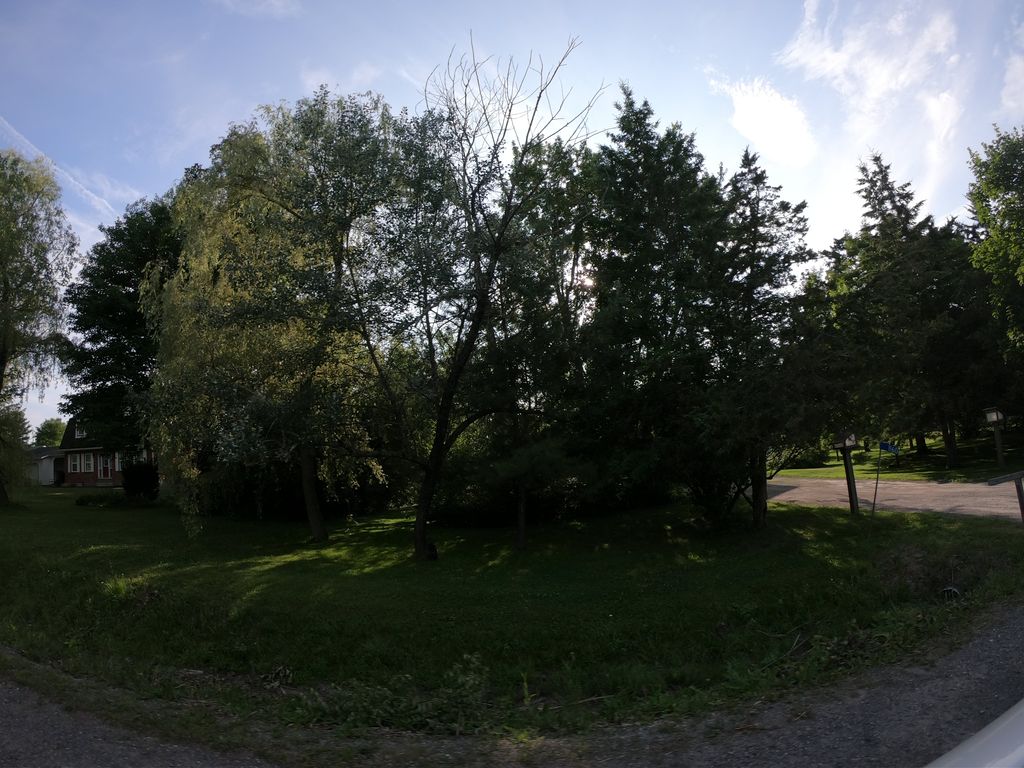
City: ottawa-gatineau